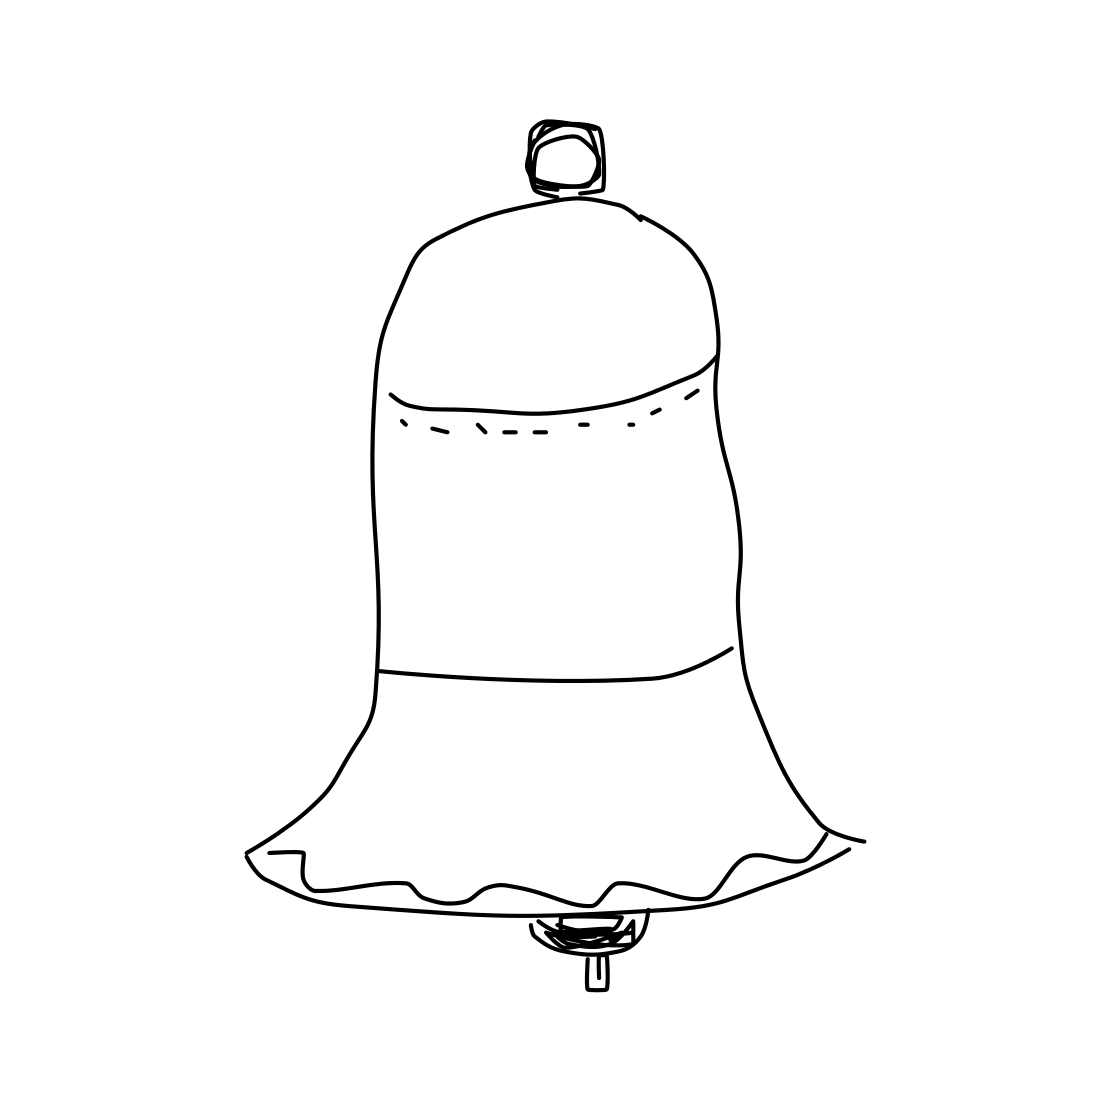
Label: bell